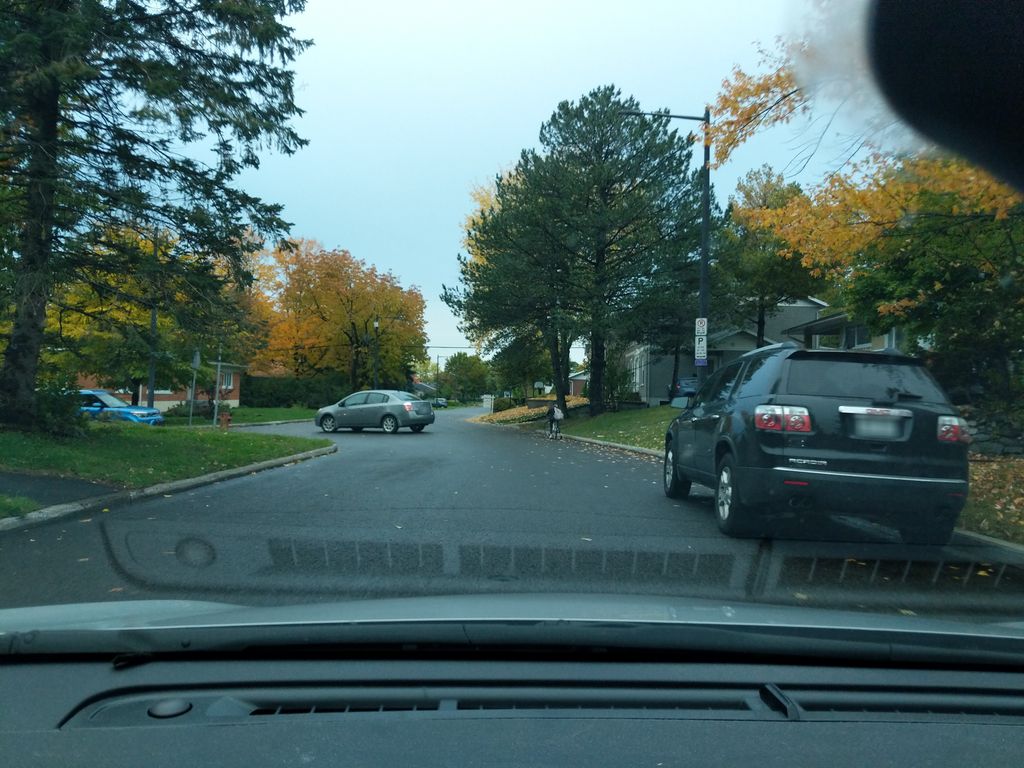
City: quebec_city